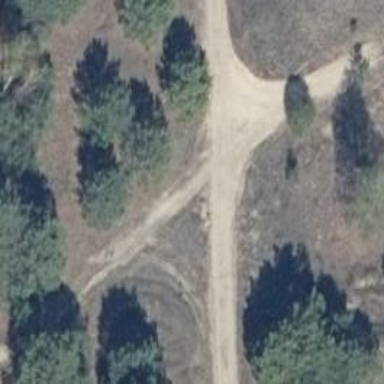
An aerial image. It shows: Sandy track road with grade 4 track type.